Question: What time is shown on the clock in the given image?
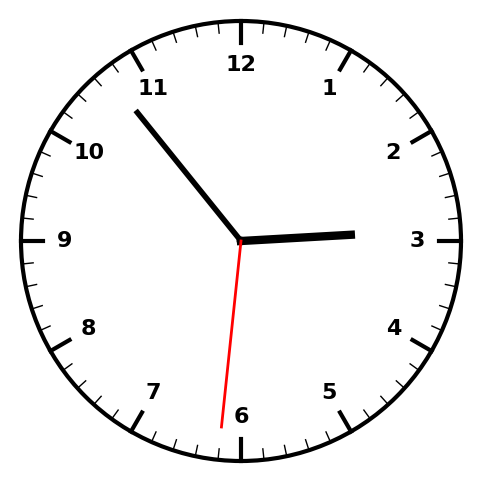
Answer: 02:53:31